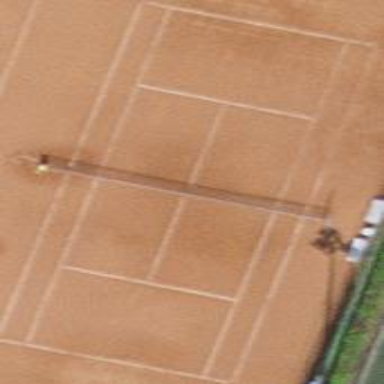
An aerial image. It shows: Tennis court on the leisure land pitch.